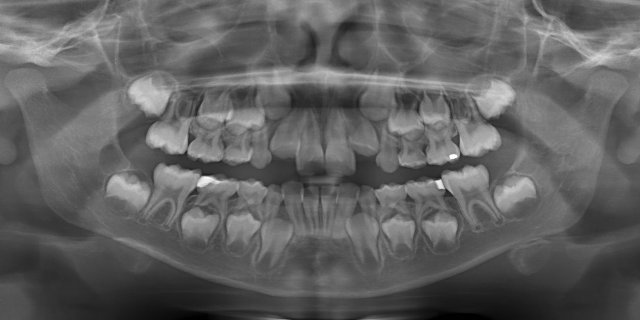
child